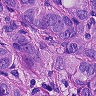
Metastatic tissue present: yes